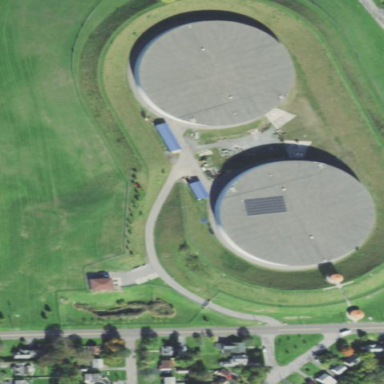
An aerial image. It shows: Building with water storage tank inside.